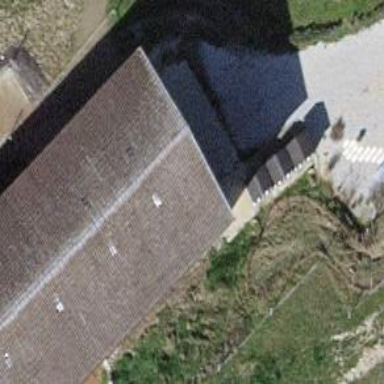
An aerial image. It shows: Stables facility that serves as trail riding station for tourists.